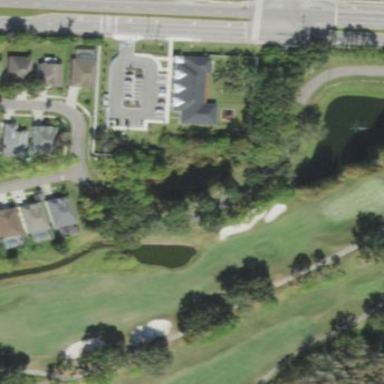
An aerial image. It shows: Golf fairway in the image.